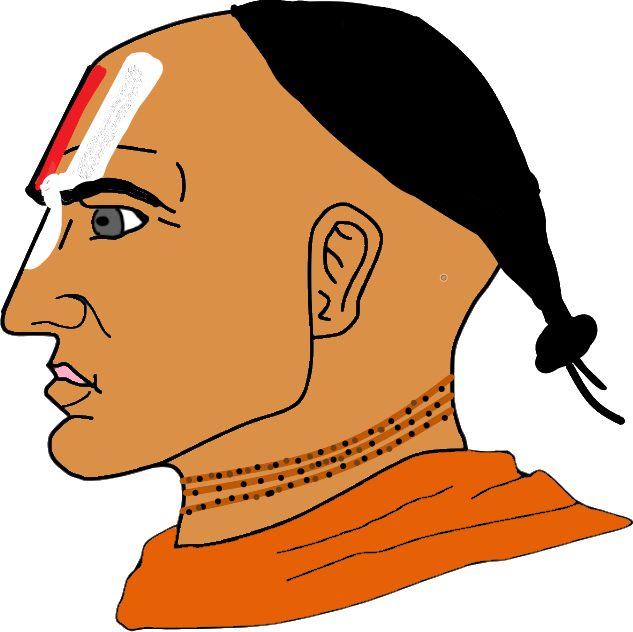
Label: 4_Yes_Chad